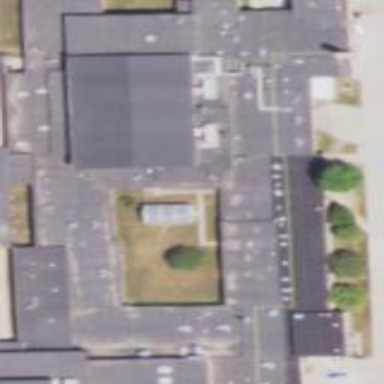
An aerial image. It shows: School building.